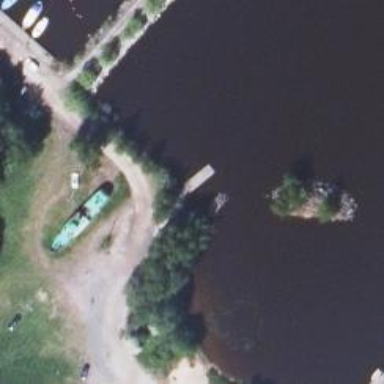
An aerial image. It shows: Slipway on leisure land.